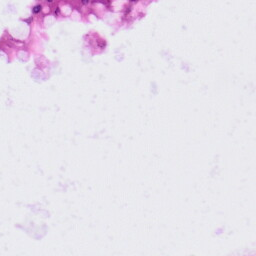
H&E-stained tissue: Colon